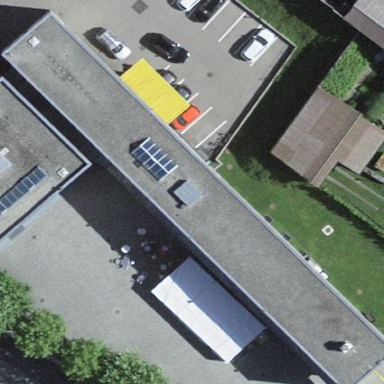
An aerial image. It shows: Government office building.